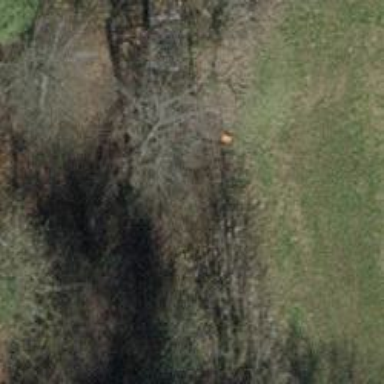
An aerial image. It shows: Pipeline marker.